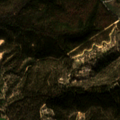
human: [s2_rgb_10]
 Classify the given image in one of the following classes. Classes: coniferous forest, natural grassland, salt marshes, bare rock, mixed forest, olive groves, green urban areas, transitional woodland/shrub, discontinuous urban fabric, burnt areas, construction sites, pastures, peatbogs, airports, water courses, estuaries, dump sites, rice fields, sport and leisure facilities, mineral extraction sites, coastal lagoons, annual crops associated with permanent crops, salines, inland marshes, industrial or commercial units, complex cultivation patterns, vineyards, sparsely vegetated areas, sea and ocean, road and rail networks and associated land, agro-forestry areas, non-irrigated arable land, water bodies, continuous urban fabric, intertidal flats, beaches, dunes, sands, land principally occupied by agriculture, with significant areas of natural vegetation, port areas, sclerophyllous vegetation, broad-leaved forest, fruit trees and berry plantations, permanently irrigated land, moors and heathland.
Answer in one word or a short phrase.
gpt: permanently irrigated land, broad-leaved forest, mixed forest, transitional woodland/shrub